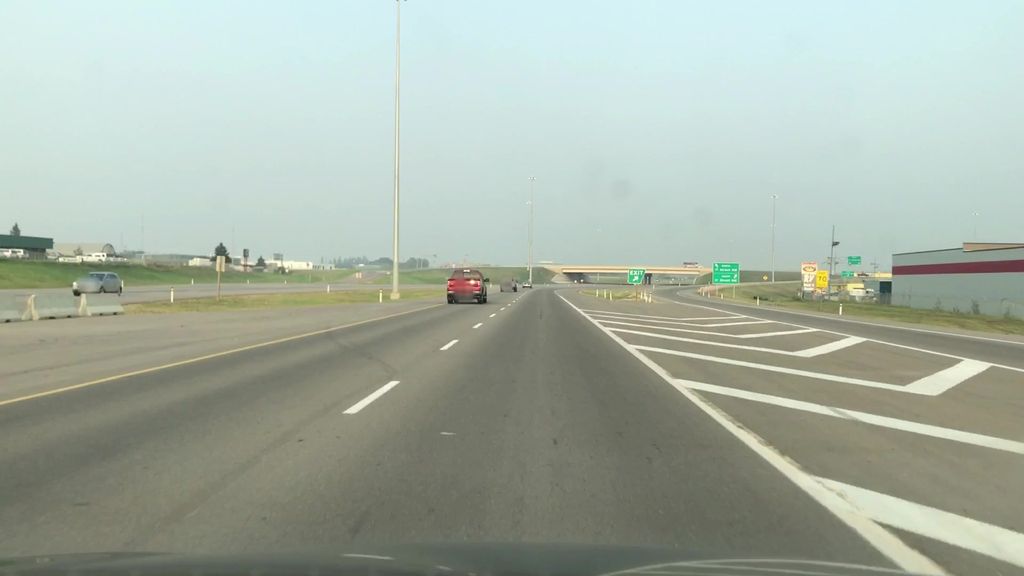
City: edmonton